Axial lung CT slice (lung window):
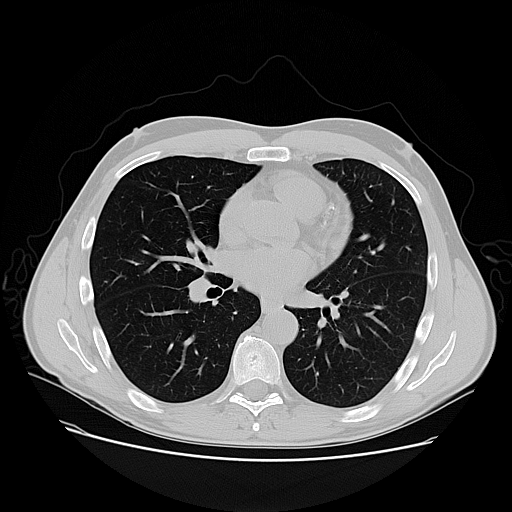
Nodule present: no